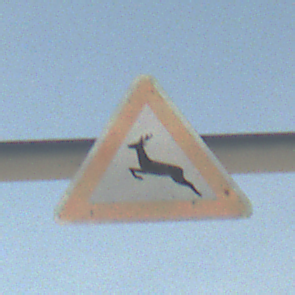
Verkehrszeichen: WildwechselRechts
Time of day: MorningAfternoon
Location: Outdoor (Suburban)
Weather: PartlyCloudy
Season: NotSpecified
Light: Natural